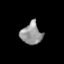
Tissue: prostate
Cell type: T cells
Senescence score: 0.2671
Nuclear area (px): 445
Mean DAPI intensity: 147.018